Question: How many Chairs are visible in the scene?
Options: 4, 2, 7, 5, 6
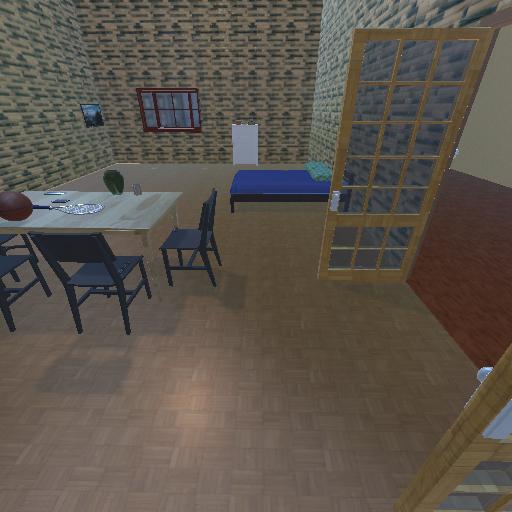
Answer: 4